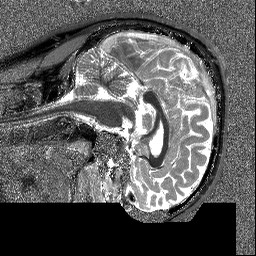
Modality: T1map
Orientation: sagittal
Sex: male